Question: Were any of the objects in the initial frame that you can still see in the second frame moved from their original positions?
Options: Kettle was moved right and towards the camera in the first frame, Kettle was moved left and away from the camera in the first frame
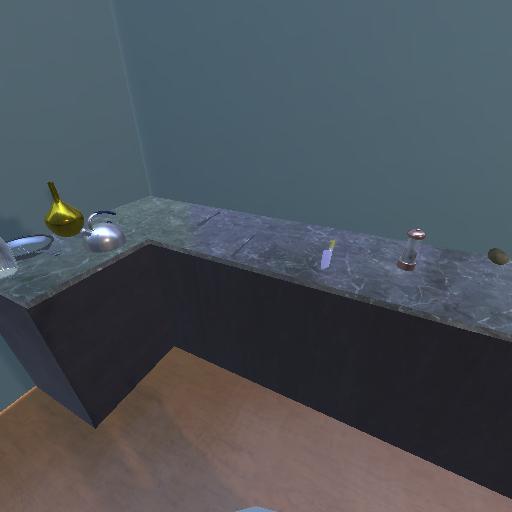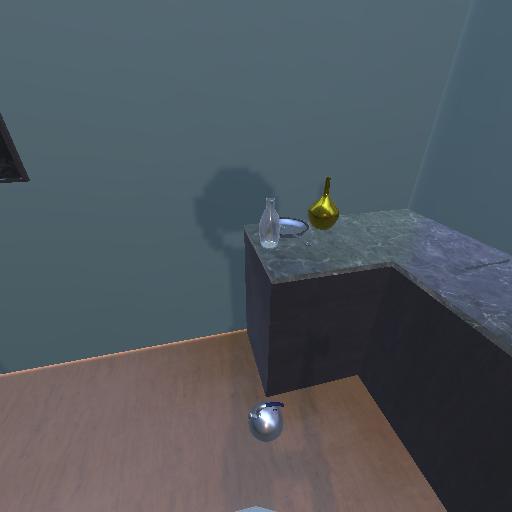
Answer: Kettle was moved right and towards the camera in the first frame